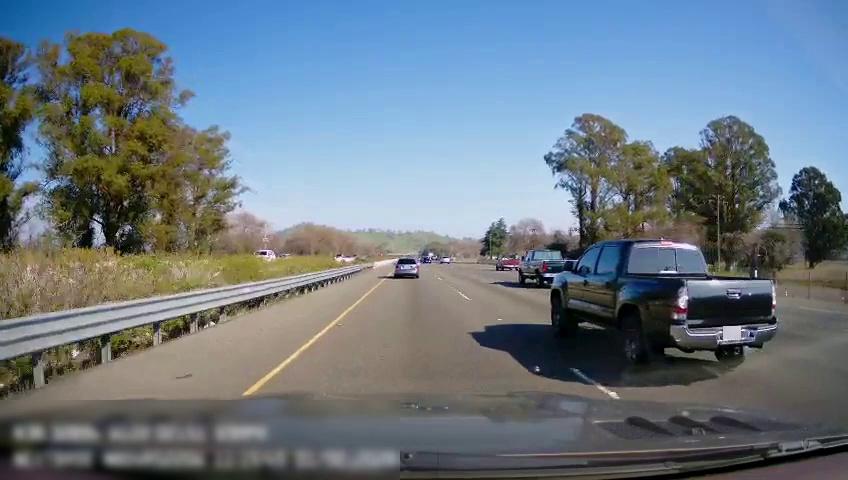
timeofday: Day
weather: Sunny
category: Drivable Space
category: Vehicles | Car
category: Vehicles | Car
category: Vehicles | Truck
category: Vehicles | Truck
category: Vehicles | SUV
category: Vehicles | Truck
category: Vehicles | SUV
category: Lanes | Current Lane
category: Lanes | Current Lane